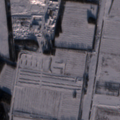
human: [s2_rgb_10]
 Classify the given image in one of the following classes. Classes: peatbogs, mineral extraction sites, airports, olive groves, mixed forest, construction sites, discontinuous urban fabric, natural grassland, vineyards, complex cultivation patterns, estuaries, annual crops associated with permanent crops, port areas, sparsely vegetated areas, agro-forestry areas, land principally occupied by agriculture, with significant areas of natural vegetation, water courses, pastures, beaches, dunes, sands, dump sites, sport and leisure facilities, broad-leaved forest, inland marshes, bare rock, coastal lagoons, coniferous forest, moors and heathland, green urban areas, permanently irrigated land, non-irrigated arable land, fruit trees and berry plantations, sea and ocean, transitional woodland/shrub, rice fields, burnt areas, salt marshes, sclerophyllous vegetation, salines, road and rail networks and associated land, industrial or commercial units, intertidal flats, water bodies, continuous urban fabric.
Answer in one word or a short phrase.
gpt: dump sites, non-irrigated arable land, mixed forest, peatbogs